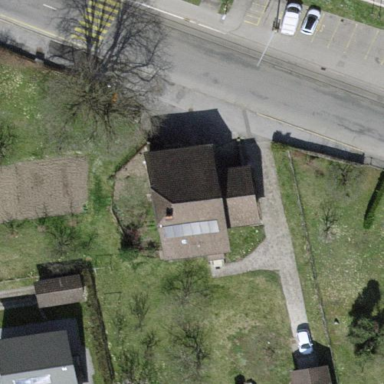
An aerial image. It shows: Detached building.